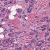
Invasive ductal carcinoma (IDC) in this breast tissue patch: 1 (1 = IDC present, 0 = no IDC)